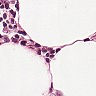
Metastatic tissue present: no